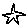
Label: star